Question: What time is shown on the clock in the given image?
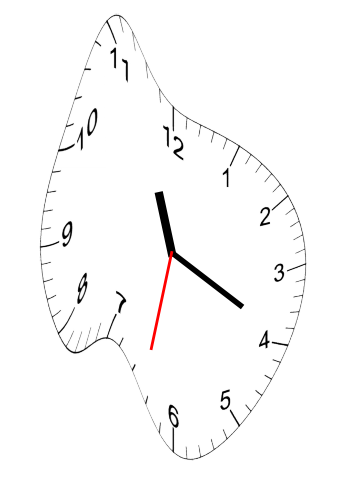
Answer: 11:19:32